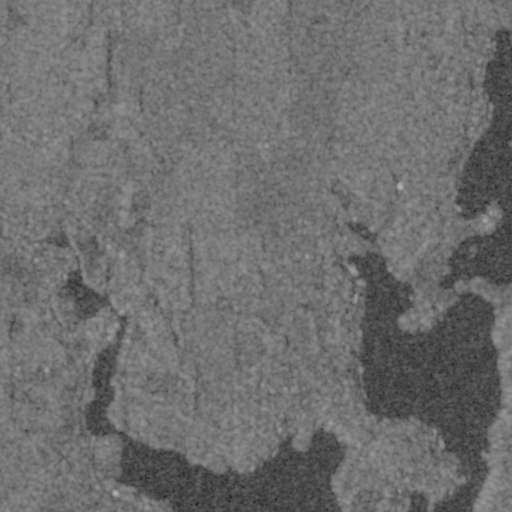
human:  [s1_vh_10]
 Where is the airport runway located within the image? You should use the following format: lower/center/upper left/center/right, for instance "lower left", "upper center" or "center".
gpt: The airport runway is located in the lower left of the image.
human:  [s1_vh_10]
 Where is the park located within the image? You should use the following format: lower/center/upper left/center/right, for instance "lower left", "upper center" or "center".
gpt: The park is located in the lower right of the image.
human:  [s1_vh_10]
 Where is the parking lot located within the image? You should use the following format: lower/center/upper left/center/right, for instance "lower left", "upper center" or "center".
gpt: The parking lot is located in the lower right of the image.
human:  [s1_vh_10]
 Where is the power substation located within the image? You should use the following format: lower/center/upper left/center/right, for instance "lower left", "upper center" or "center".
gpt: The power substation is located in the center left of the image.
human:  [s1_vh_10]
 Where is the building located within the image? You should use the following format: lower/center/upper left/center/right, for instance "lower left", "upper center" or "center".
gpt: The building is located in the lower right of the image.
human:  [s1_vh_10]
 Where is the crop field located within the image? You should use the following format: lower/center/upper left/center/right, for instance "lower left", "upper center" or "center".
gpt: There is no crop field in the image.

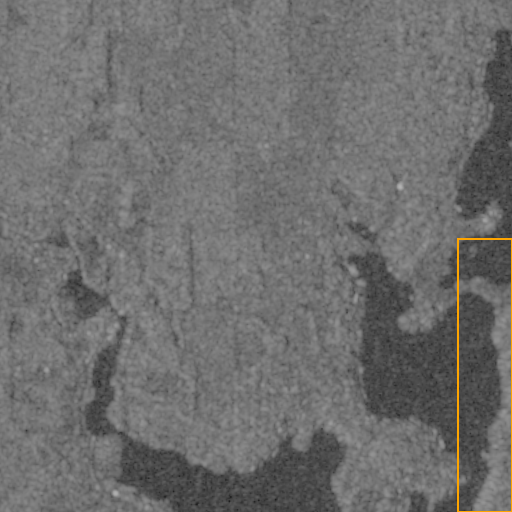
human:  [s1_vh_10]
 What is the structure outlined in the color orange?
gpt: The structure outlined in orange is a park.
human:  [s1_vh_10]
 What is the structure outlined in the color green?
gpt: There is no green outline.